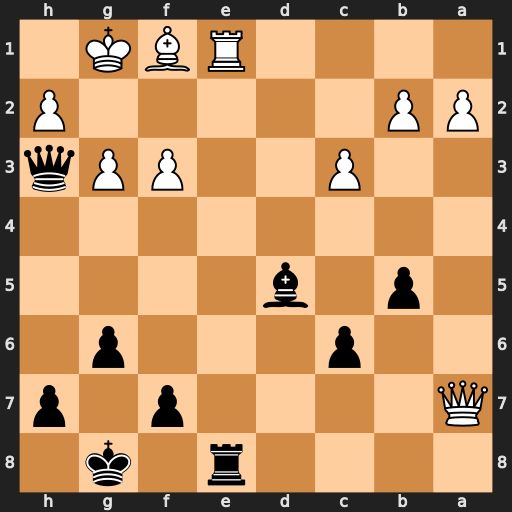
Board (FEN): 4r1k1/Q4p1p/2p3p1/1p1b4/8/2P2PPq/PP5P/4RBK1
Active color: b
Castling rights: -
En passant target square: -
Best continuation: Rxe1 Qb8+ Kg7 Qe5+ Rxe5